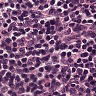
Metastatic tissue present: no